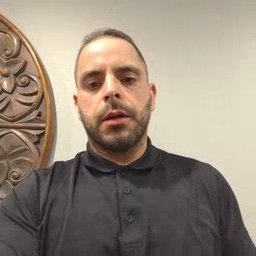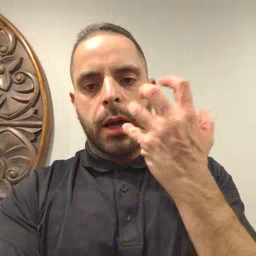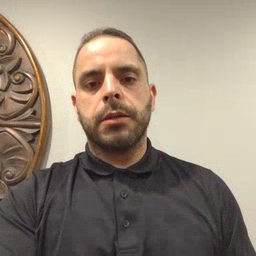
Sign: mad